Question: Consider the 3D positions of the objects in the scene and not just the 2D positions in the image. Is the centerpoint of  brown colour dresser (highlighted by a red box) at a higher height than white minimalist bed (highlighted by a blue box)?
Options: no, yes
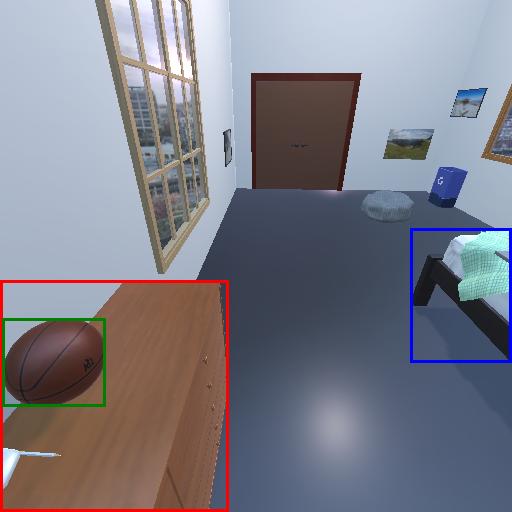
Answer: no